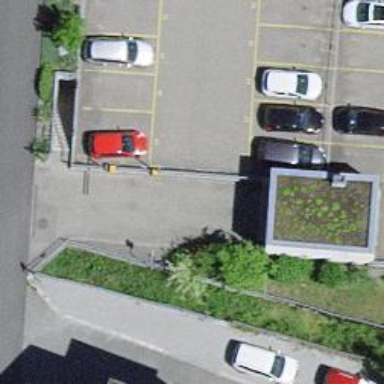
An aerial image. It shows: Parking entrance.